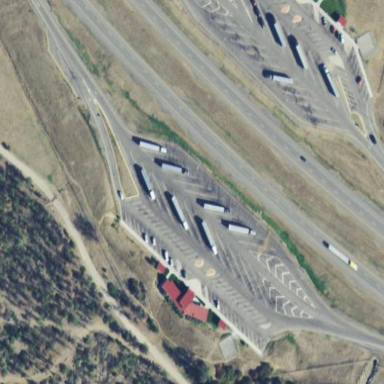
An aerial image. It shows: Rest area along the road.